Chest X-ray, AP view. Patient: 57 years old, sex F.
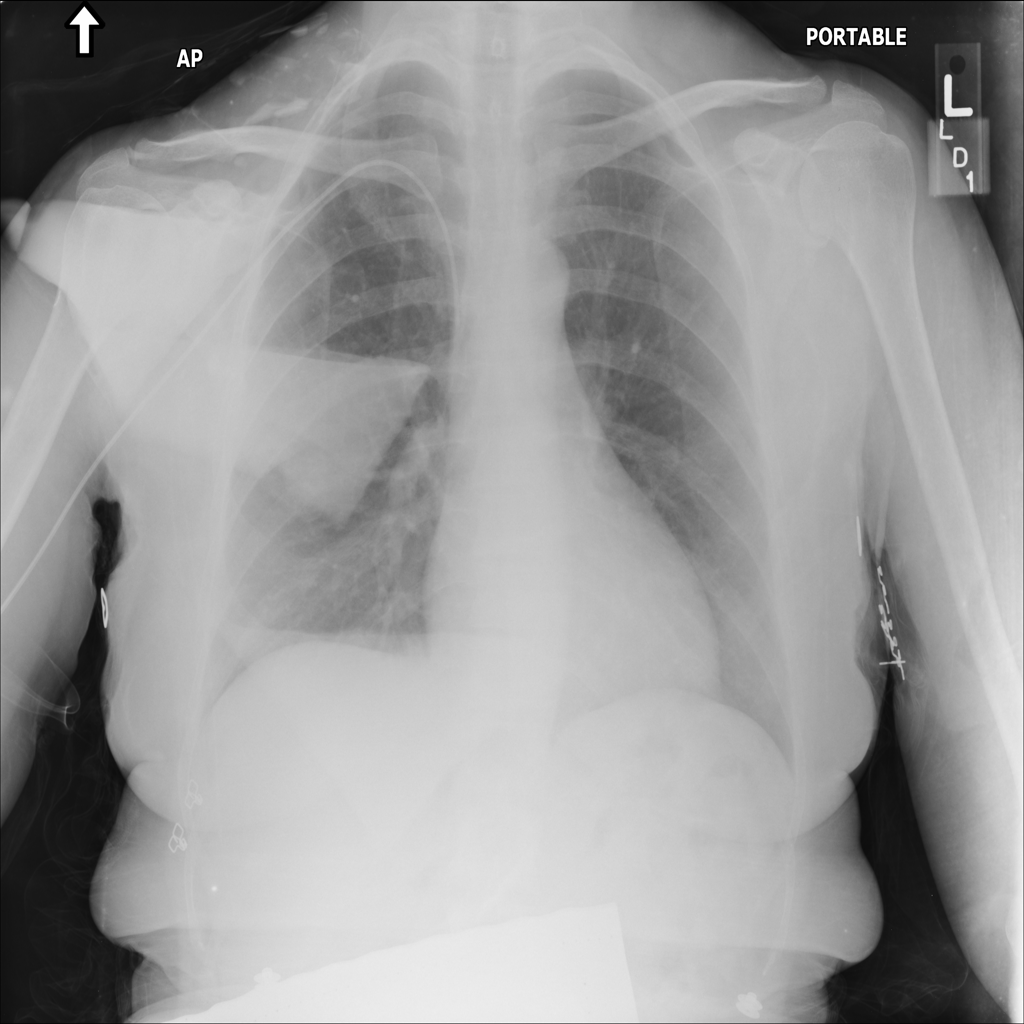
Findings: No Finding